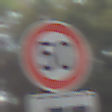
Verkehrszeichen: Geschwindigkeit50
Zusatzzeichen unten: HinweisDurchSinnbild16
Umgebung: Outdoor, Nature
Tageszeit: MorningAfternoon
Wetter: PartlyCloudy
Licht: Natural
Jahreszeit: NotSpecified
Kontrast: HighContrast